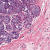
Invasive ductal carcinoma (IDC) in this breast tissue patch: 0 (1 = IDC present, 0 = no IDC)